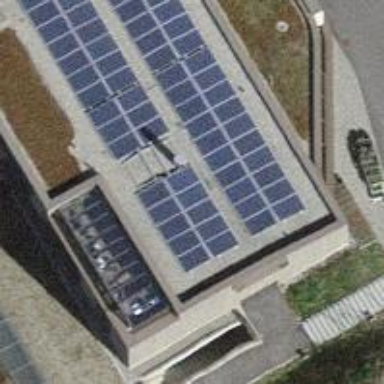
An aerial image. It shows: Solar power generator.